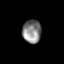
Tissue: skin
Cell type: Epithelial cells
Senescence score: 0.2654
Nuclear area (px): 427
Mean DAPI intensity: 130.527